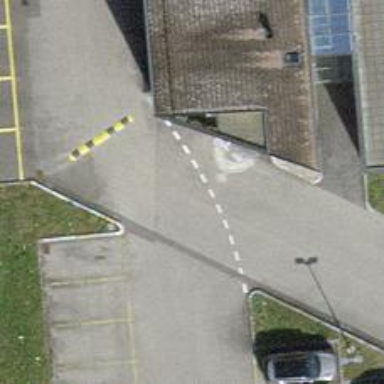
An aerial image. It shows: Road serving as parking aisle.